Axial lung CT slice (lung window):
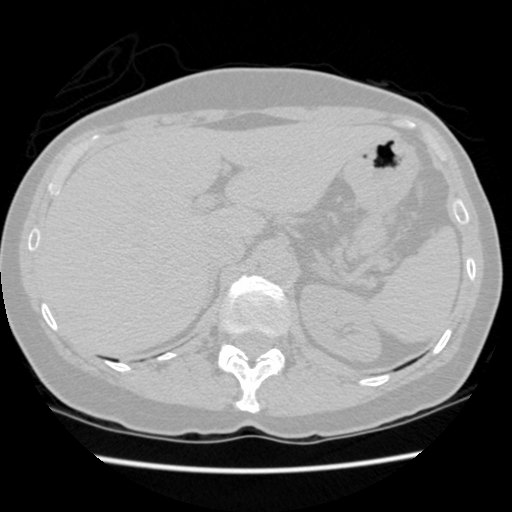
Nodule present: no